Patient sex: M
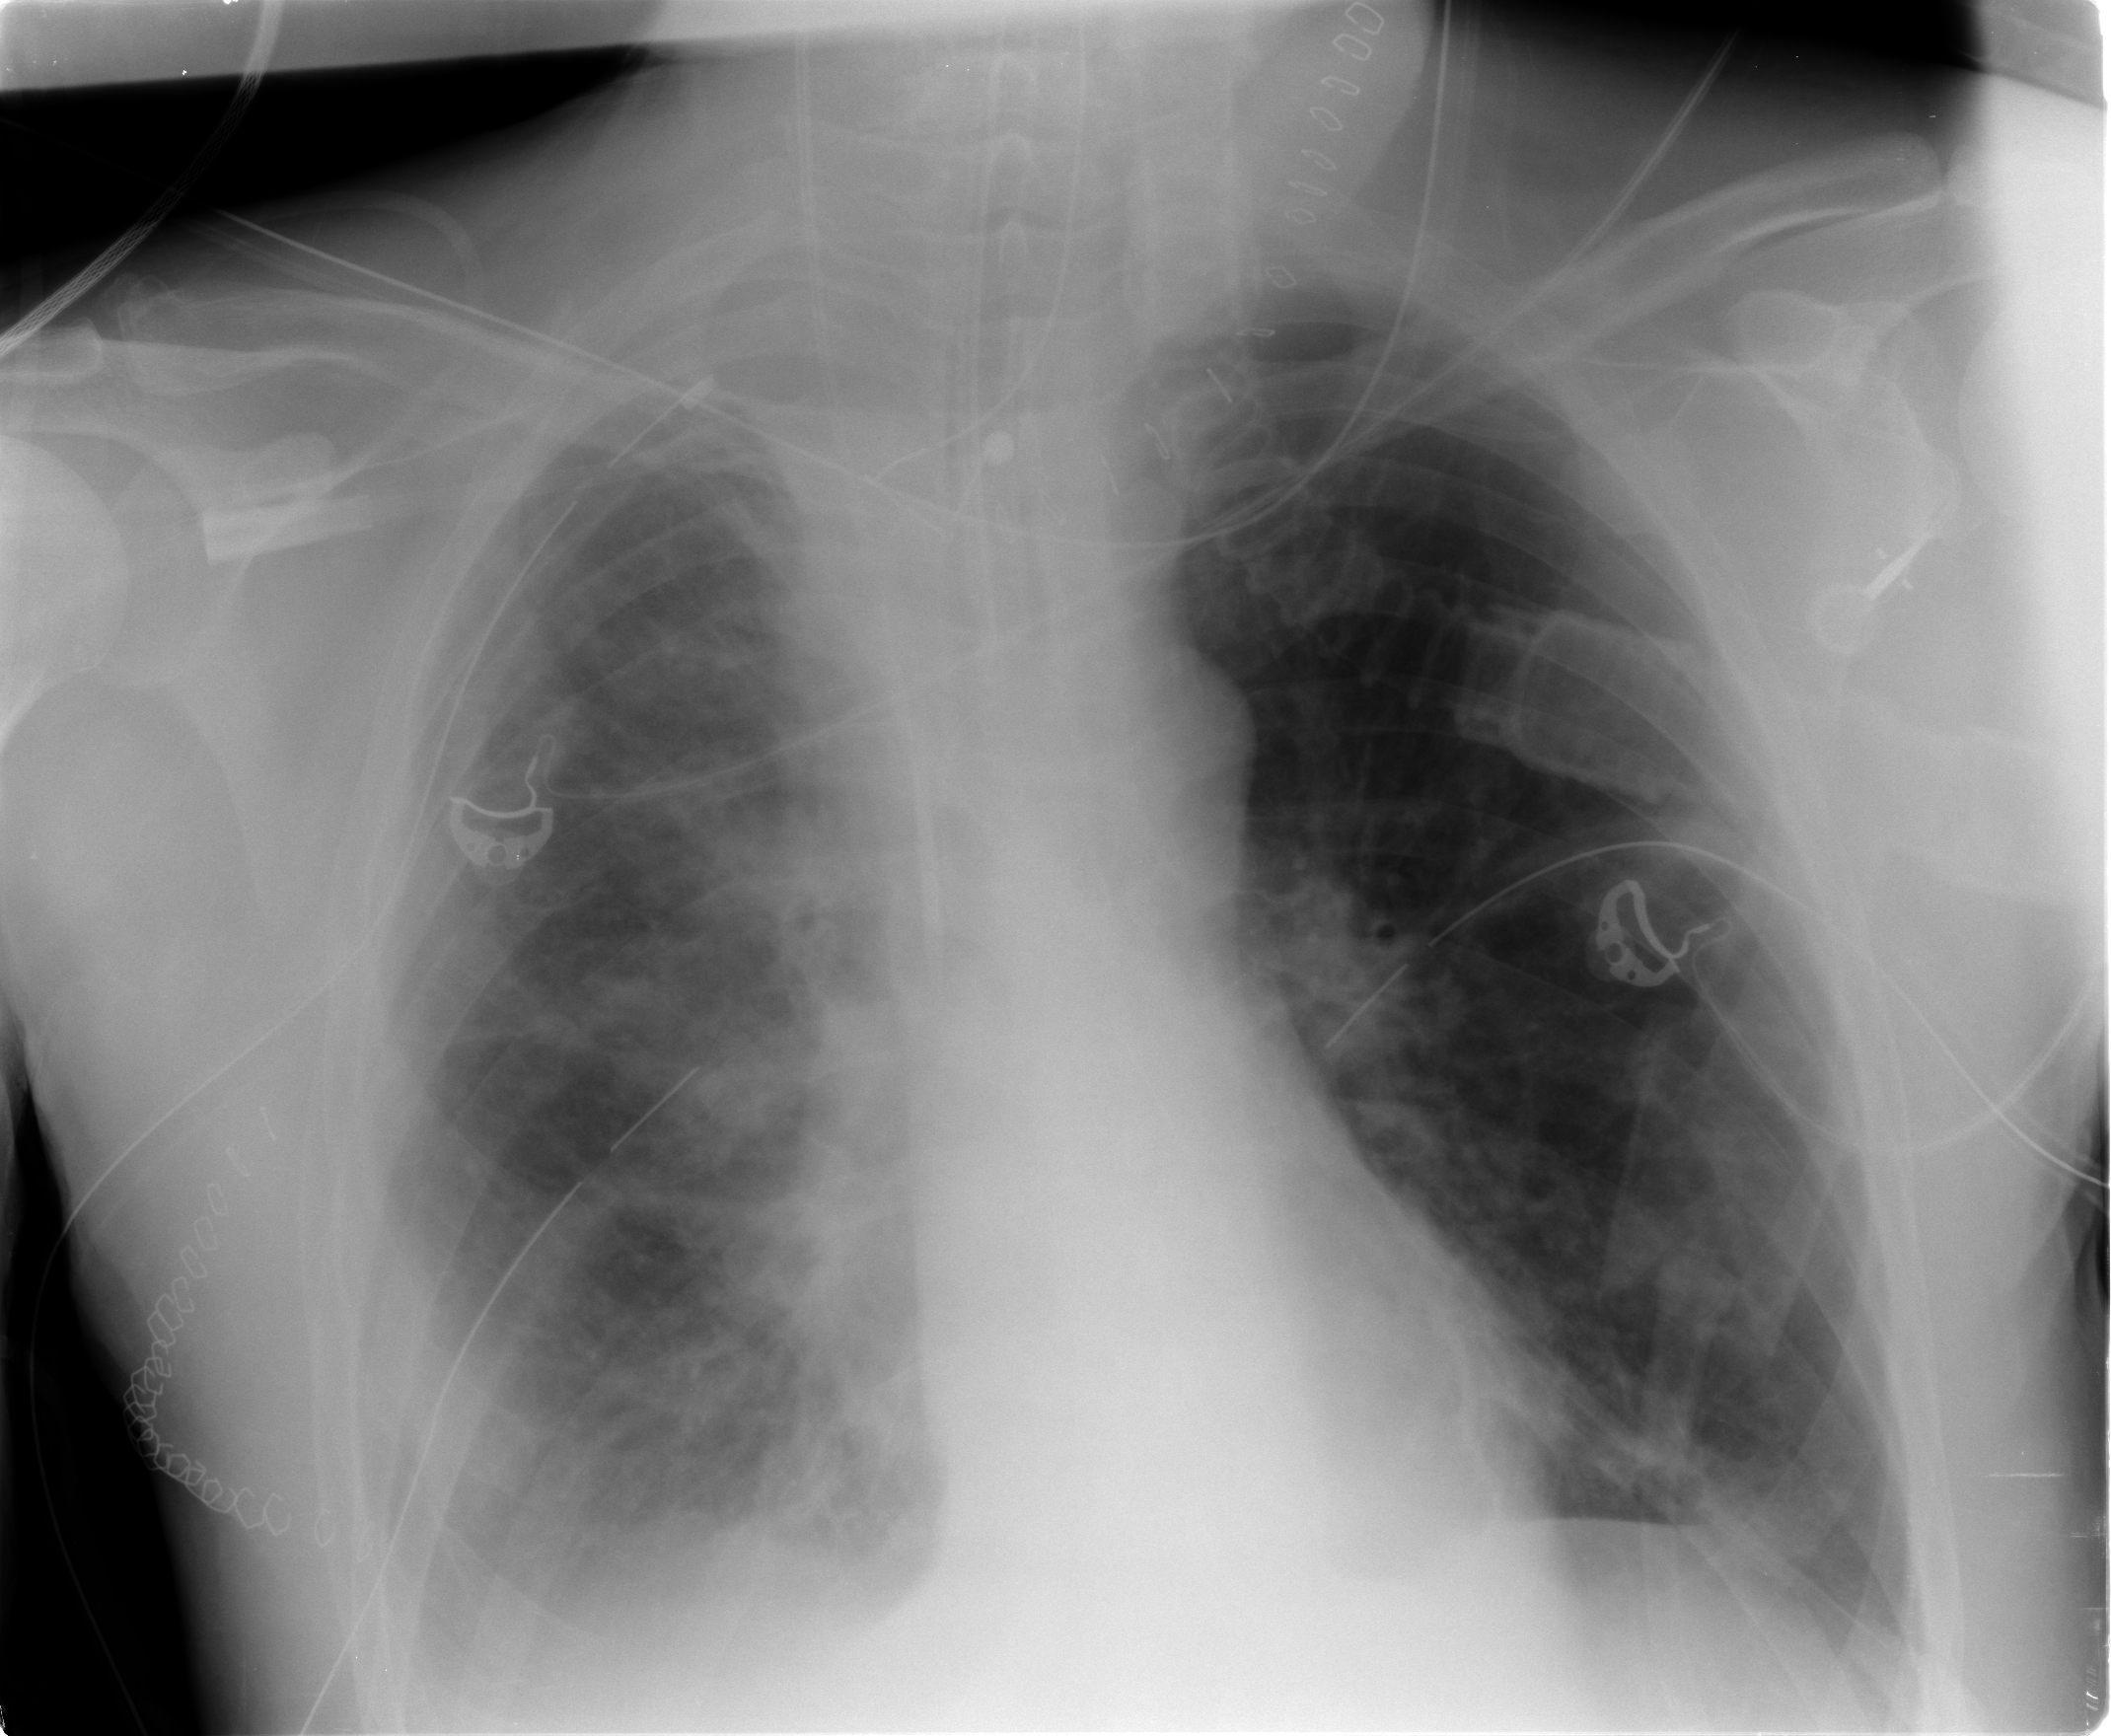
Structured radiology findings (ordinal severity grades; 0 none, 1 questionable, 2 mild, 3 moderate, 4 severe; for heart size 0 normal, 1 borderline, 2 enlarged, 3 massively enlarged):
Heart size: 0
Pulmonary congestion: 0
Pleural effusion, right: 2
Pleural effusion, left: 1
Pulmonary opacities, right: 3
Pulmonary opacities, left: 0
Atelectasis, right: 2
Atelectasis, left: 0